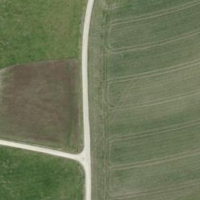
EUNIS habitat code: 52
Species observed at this site:
Chorthippus biguttulus
Gomphocerippus rufus